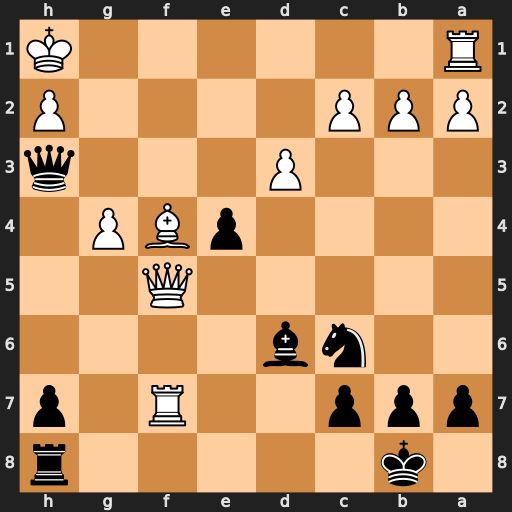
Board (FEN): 1k5r/ppp2R1p/2nb4/5Q2/4pBP1/3P3q/PPP4P/R6K
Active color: b
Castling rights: -
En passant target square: -
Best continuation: Qf3+ Kg1 Nd4 Qxe4 Ne2+